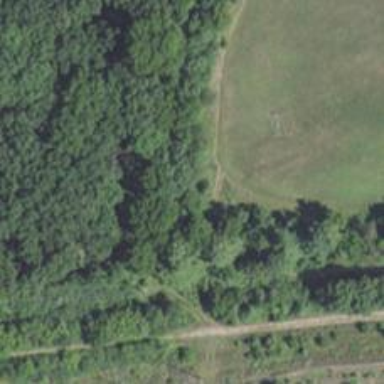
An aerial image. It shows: Path with excellent trail visibility.